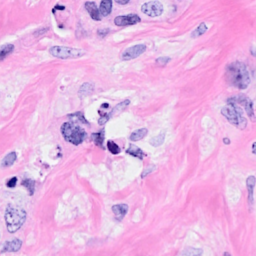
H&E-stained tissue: Breast